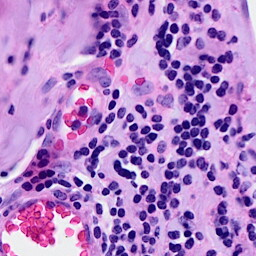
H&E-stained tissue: Breast